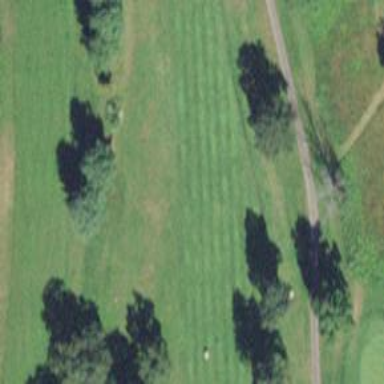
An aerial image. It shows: Golf hole.